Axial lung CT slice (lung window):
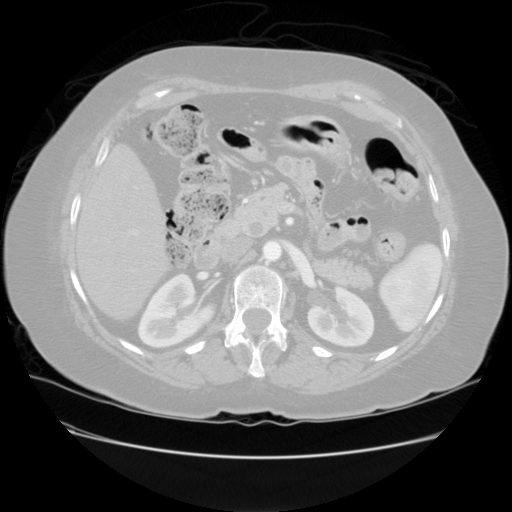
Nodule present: no